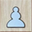
Piece: wP